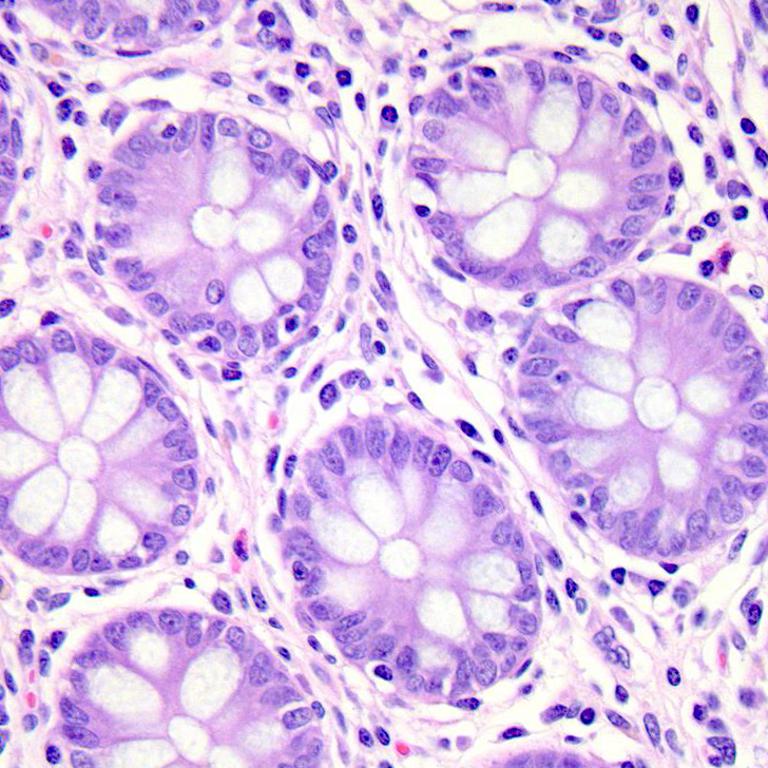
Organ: colon
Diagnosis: benign